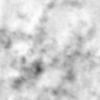
Label: no_change